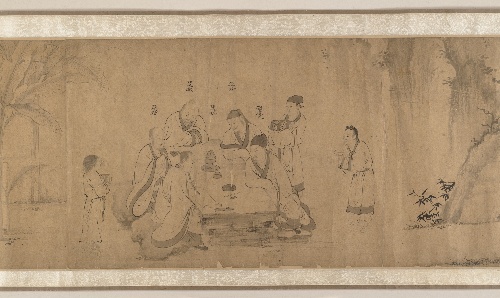
Title: 明　佚名　李公麟 偽款　白蓮社圖　卷|White Lotus Society
Artist: Li Gonglin|Unidentified artist
Artist bio: Chinese, ca. 1041–1106|
Date: 14th or 15th century
Object type: Handscroll
Classification: Paintings
Medium: Handscroll; ink on paper
Culture: China
Period: Ming dynasty (1368–1644)
Dimensions: 11 7/8 in. × 19 ft. 5 1/2 in. (30.2 × 593.1 cm)
Department: Asian Art
Credit line: John Stewart Kennedy Fund, 1913
Accession year: 1913
Repository: Metropolitan Museum of Art, New York, NY
Tags: Tables|Men